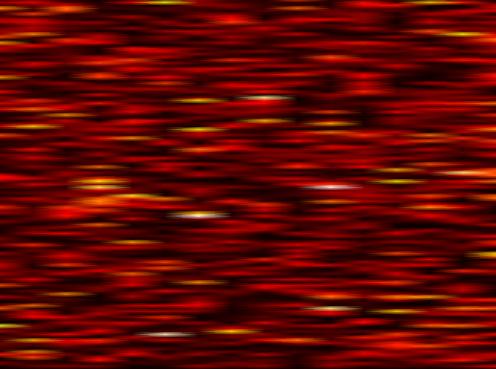
Label: FBMC